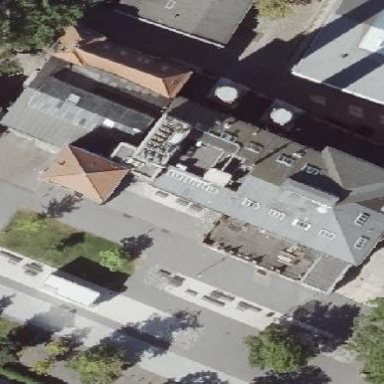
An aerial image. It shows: University building with hipped roof shape.